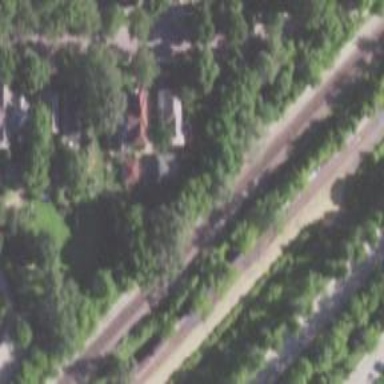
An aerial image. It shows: Alley classified as service road.